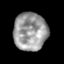
Tissue: skin
Cell type: Epithelial cells
Senescence score: 0.2704
Nuclear area (px): 1251
Mean DAPI intensity: 154.403